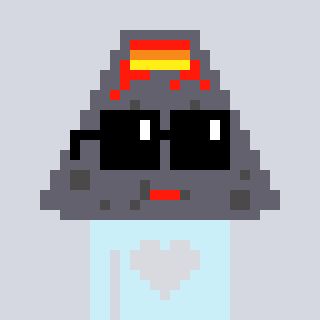
a pixel art character with square black sunglasses, a volcano-shaped head and a cold-colored body on a cool background